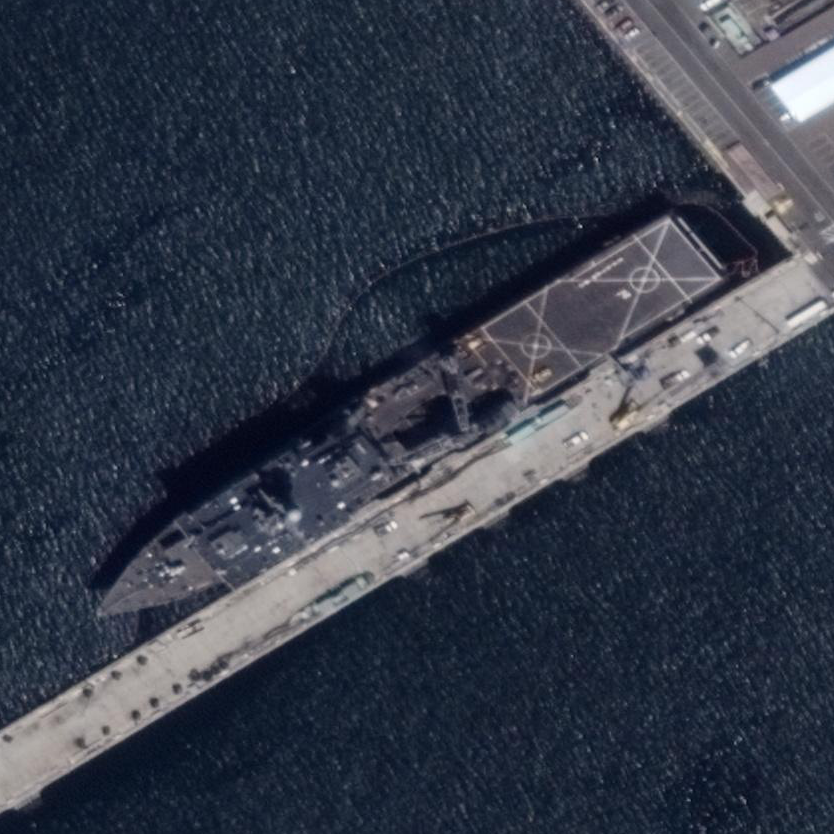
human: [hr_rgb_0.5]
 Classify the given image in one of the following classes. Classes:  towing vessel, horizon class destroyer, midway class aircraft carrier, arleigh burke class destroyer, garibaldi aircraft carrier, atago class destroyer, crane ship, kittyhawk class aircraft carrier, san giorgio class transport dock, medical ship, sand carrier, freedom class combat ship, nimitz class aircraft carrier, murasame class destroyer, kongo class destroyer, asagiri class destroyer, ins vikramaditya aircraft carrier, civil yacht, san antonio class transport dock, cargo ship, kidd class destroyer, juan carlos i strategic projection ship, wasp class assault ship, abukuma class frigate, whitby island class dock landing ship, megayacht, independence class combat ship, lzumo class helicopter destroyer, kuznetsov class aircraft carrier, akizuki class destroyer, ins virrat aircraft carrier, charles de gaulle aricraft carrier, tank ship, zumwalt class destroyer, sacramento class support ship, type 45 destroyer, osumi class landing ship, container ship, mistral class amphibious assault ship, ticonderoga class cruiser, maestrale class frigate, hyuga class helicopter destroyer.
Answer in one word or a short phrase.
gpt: Whitby Island class dock landing ship